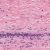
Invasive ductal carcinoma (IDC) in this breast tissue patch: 0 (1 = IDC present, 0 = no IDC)